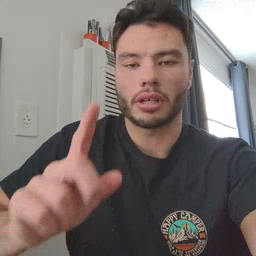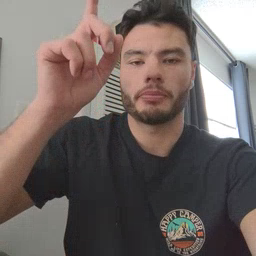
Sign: up